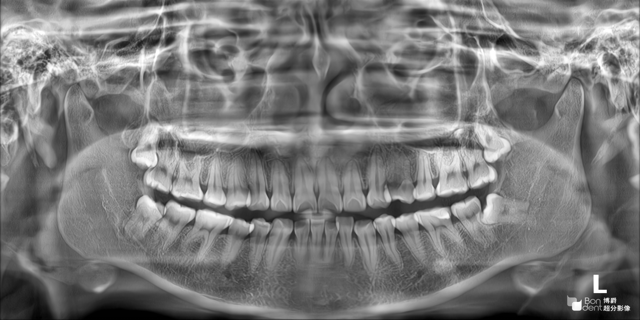
adult